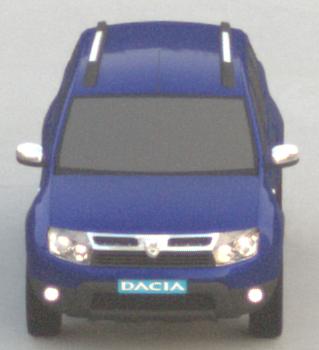
Make: Dacia
Model: Duster dCi 110 FAP
Detailed model: Duster (I)
Model produced from: 2010/06
Model produced until: 2013/11
Doors: 5
Color: blue
Road condition: dry road
Daytime: sunrise or sunset
Contrast: low contrast